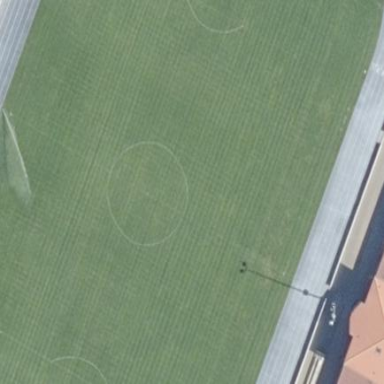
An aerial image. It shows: Soccer pitch with grass surface for leisure and sports.